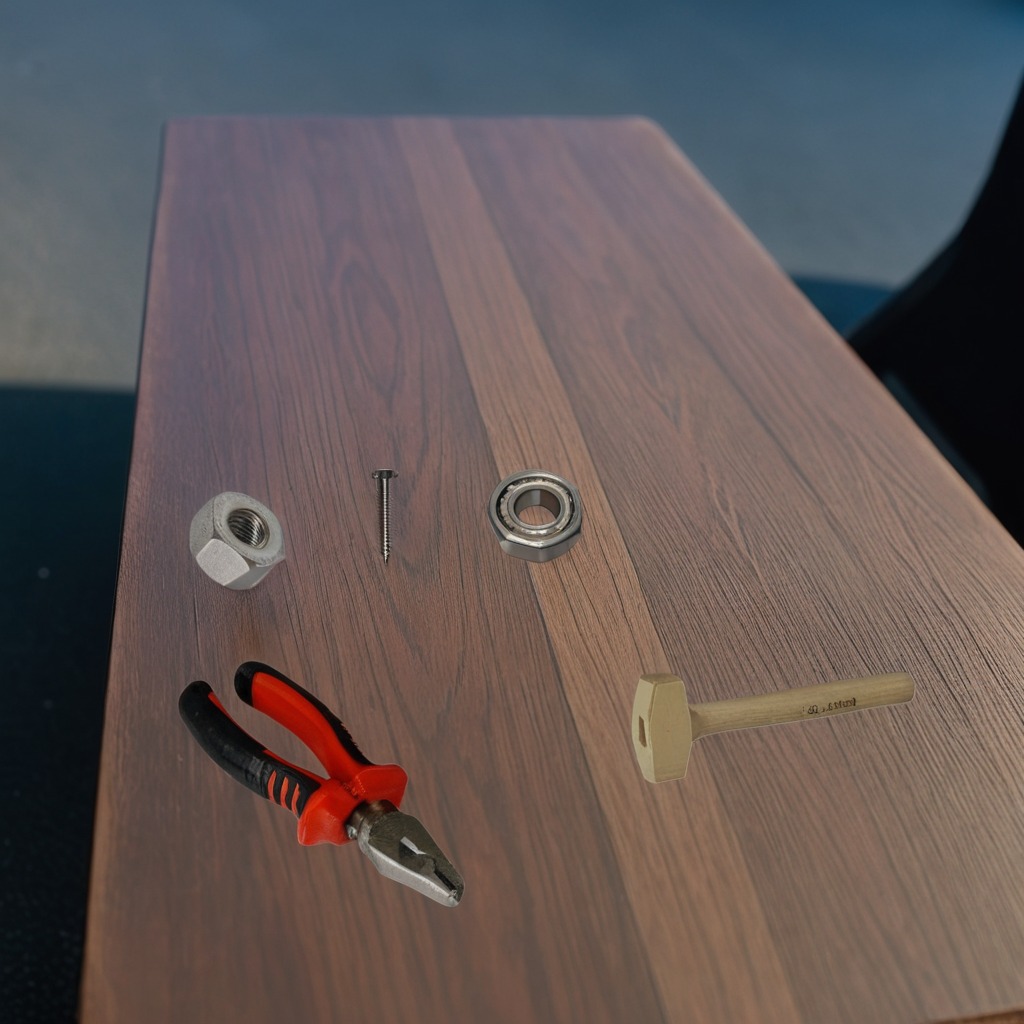
A metal ball bearing, a hammer, a metal machine screw, a pair of pliers, and a metal nut are lying on the table.